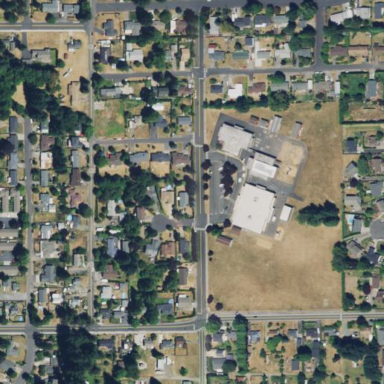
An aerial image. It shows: School.